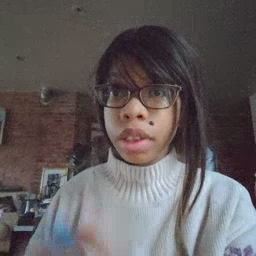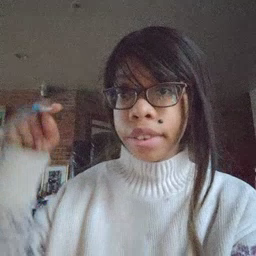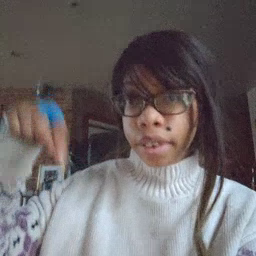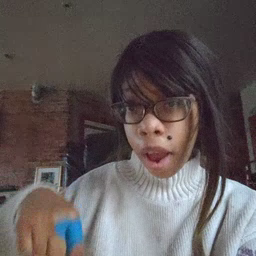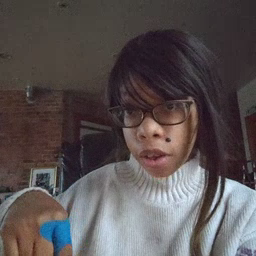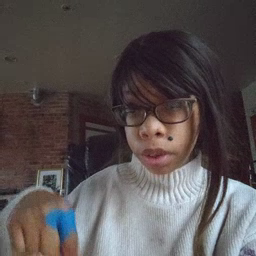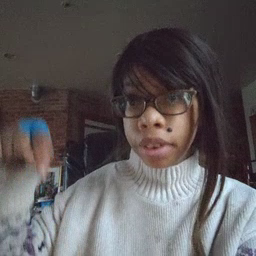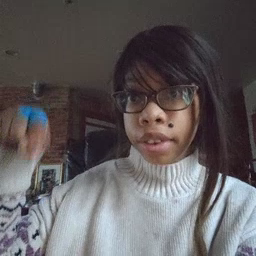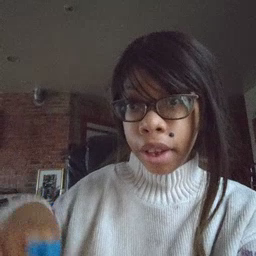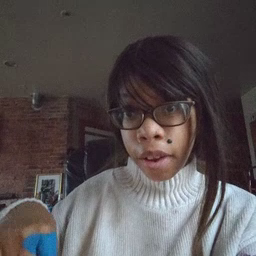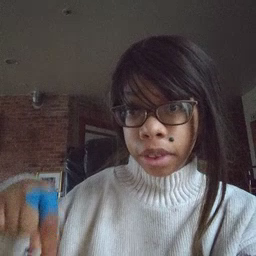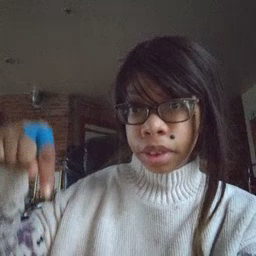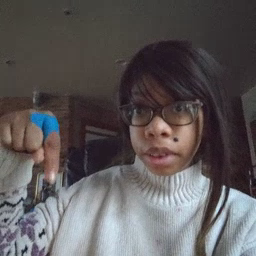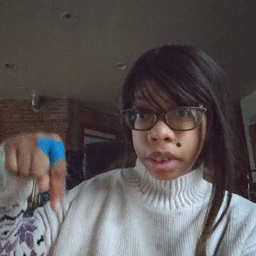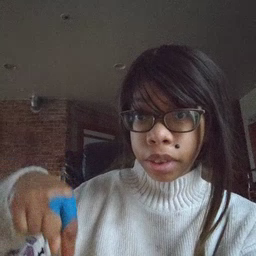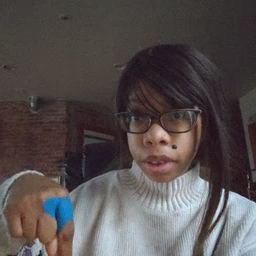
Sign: down